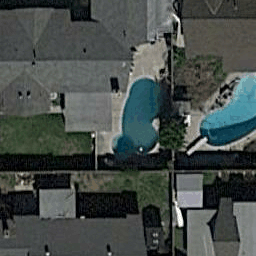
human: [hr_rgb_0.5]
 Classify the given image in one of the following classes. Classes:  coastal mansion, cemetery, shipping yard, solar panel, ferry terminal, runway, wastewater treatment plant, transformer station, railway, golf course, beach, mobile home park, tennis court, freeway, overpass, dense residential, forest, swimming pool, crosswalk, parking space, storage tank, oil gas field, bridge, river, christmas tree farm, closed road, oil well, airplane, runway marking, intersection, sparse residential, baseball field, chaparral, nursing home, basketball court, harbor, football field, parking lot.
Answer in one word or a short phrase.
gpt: swimming pool